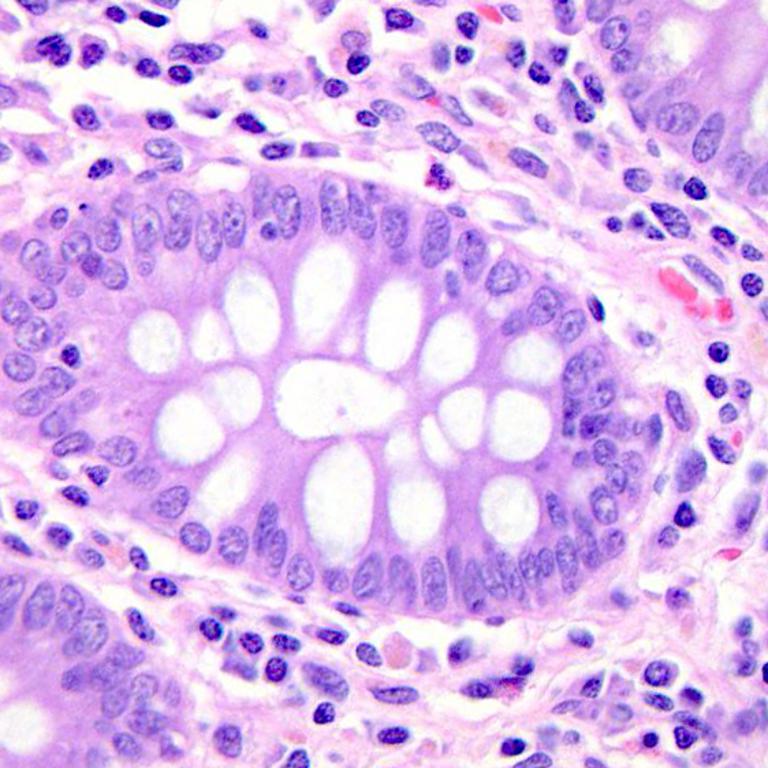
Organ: colon
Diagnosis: benign